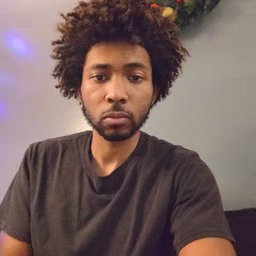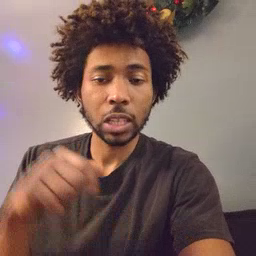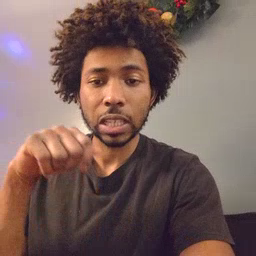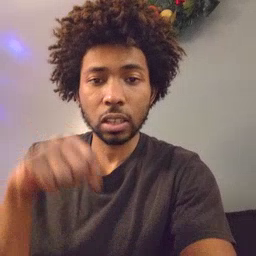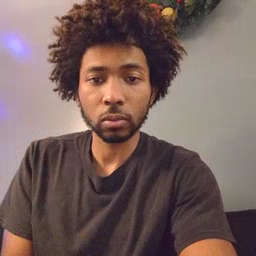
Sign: toothbrush